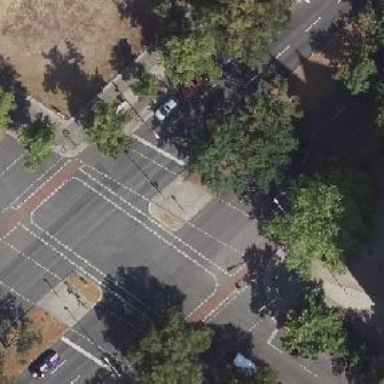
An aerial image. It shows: Secondary road with asphalt surface. There is cycle track on the right side.